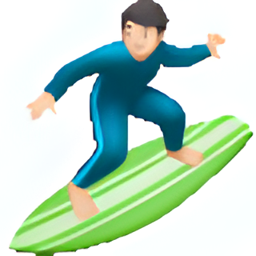
Name: surfer
Emoji: 🏄🏻
Group: People & Body
Sub-group: person-sport